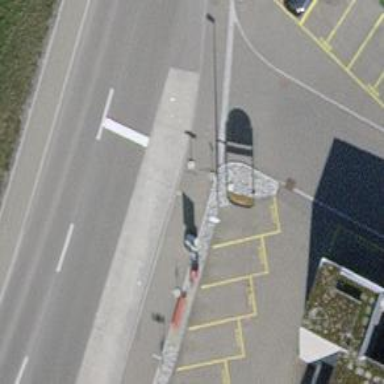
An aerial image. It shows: Bus stop with platform for public transport.